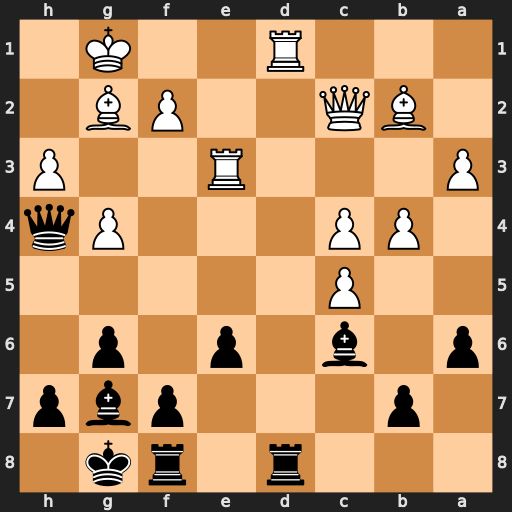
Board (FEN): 3r1rk1/1p3pbp/p1b1p1p1/2P5/1PP3Pq/P3R2P/1BQ2PB1/3R2K1
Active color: b
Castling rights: -
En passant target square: -
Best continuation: Rxd1+ Qxd1 Bxb2 Bxc6 bxc6